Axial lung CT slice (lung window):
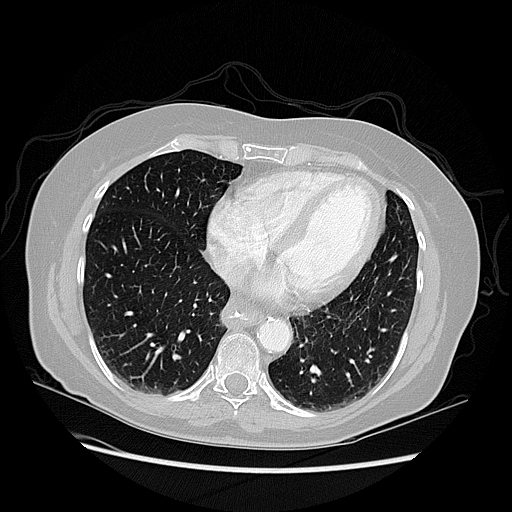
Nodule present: no